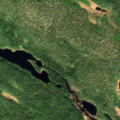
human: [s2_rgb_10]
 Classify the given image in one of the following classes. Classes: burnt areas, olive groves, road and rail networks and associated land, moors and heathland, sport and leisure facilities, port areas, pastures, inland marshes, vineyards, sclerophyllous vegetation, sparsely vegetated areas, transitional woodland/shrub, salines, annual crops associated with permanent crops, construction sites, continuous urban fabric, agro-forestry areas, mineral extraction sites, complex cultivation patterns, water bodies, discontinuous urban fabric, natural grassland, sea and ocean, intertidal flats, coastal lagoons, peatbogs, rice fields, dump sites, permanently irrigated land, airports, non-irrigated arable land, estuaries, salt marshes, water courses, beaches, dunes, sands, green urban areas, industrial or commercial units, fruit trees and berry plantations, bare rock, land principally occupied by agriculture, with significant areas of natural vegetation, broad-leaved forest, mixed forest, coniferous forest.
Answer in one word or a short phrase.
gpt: coniferous forest